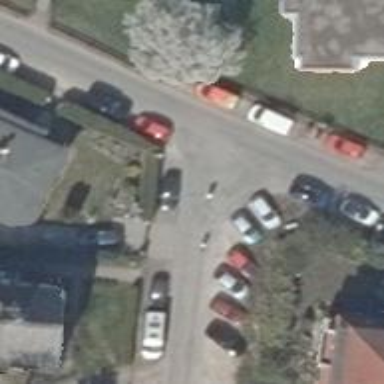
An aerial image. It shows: Asphalt road in residential area.